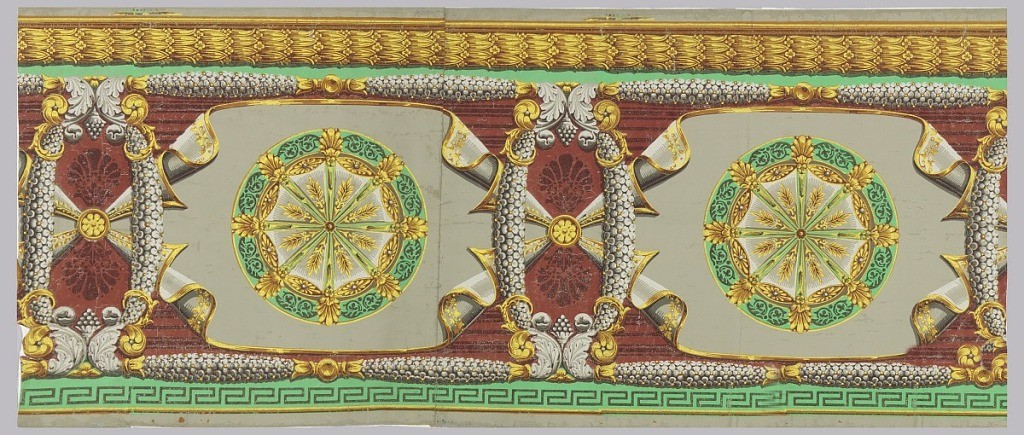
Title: Frieze
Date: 1815–25
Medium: Block-printed on handmade paper
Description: Gray and yellow floral swags frame gray and yellow sheet with vine decoration on ends held by rosettes. In center of cloth is a large green, yellow and gray medallion with radiating spokes ending in Grecian palmettes. At one side, a yellow and brown laurel border, at the other, a Greek key pattern. Printed on red and green ground.